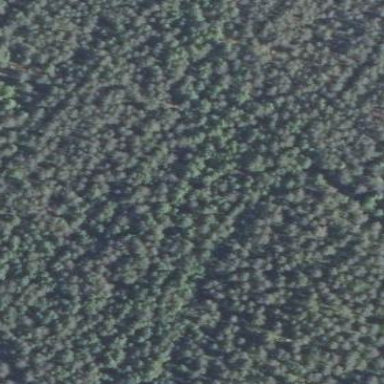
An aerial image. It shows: Woodland consisting mainly of needle-leaved trees.